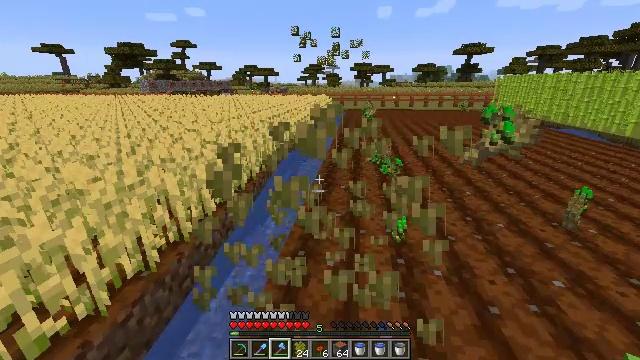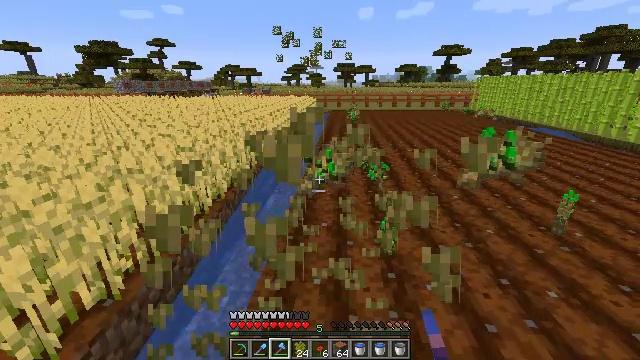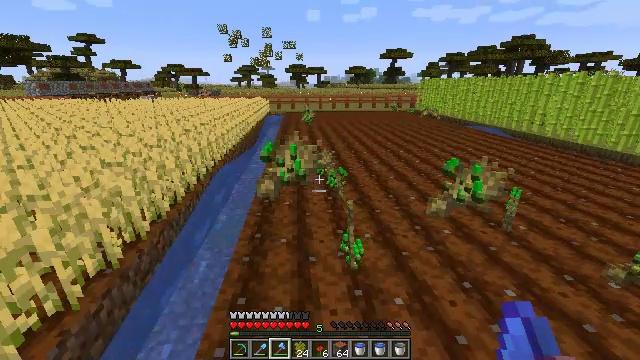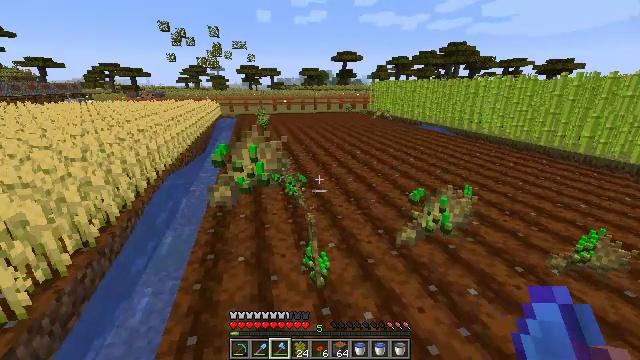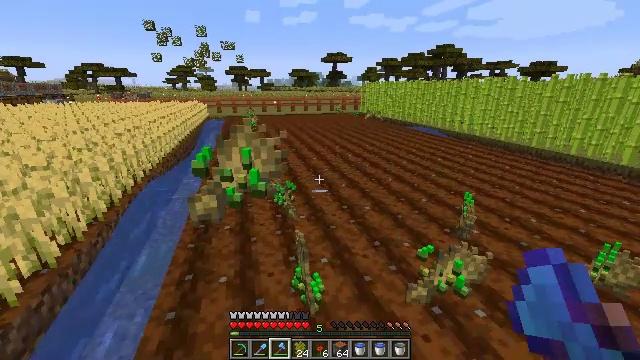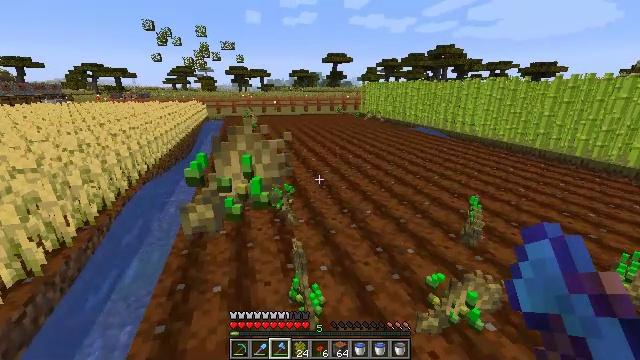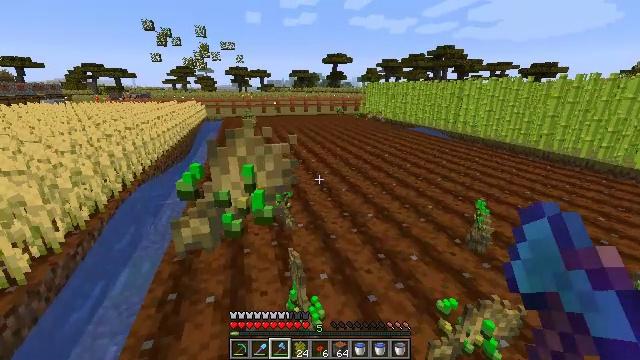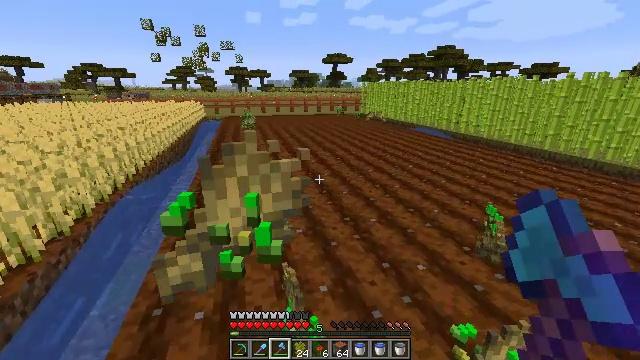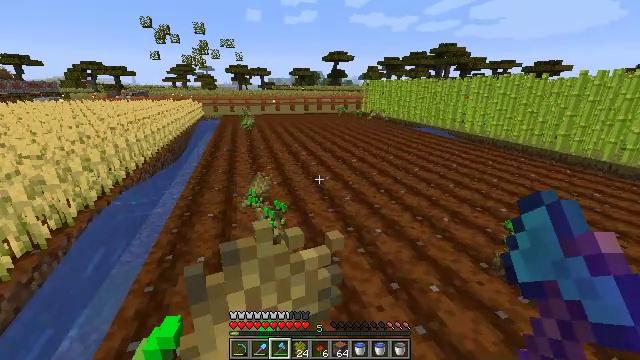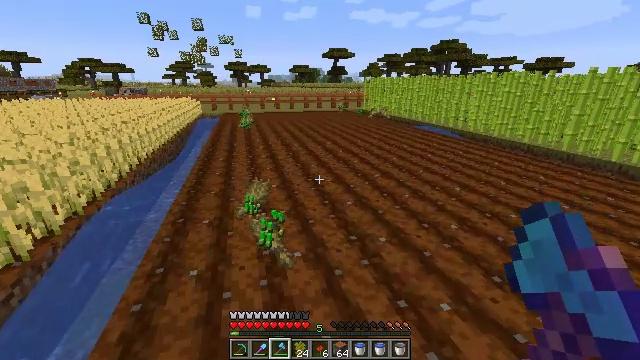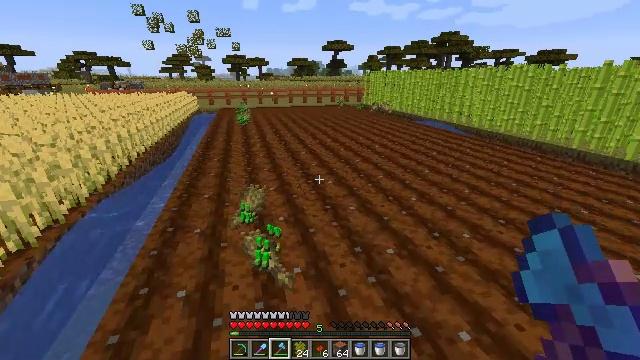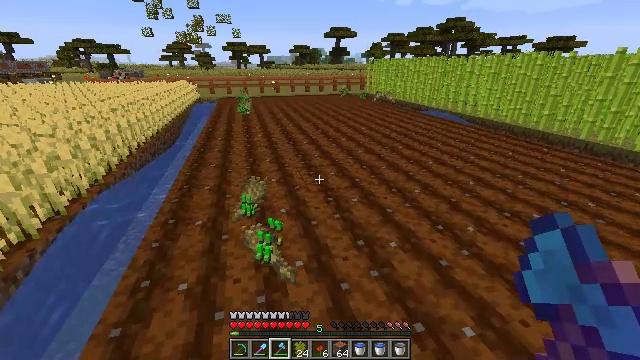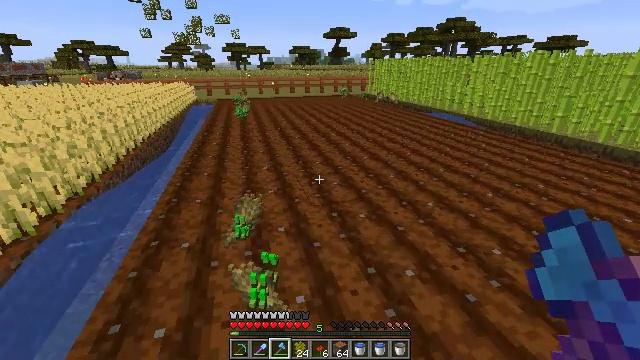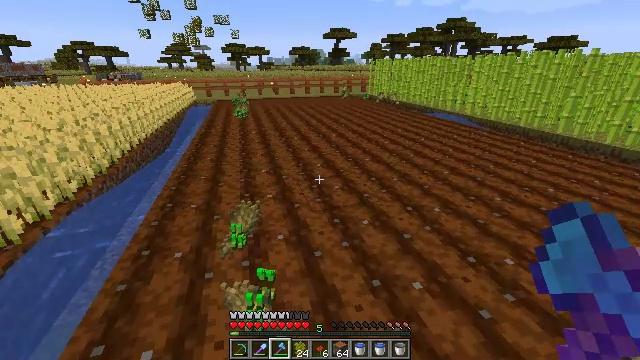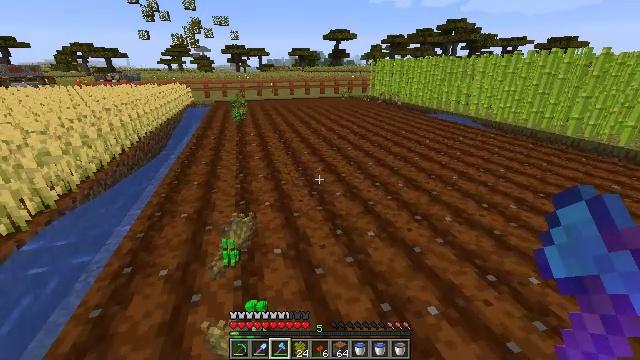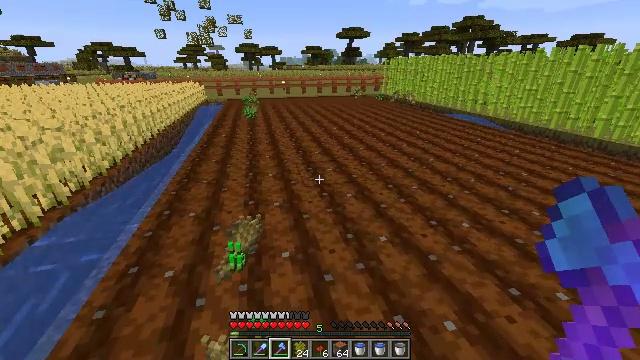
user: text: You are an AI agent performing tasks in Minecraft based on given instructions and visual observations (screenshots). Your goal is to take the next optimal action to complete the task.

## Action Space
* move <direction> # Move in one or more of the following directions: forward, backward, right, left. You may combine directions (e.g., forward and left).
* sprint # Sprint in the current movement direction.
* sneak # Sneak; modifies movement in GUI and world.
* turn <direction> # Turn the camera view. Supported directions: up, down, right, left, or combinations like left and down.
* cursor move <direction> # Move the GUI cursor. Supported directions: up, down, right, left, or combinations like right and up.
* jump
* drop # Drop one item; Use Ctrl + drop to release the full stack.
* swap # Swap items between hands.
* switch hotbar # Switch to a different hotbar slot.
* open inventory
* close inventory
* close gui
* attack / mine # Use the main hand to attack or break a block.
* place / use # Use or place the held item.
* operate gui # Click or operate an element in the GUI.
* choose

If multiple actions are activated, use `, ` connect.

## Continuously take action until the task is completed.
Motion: motion action
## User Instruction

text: Remove an acacia sapling from the inventory.
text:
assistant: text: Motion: move forward, turn right, attack / mine
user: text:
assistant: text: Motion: move forward, turn right, attack / mine
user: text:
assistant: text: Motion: move forward, turn right, attack / mine
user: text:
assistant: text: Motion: move forward, turn right, attack / mine
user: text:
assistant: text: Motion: move forward, attack / mine
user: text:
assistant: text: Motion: move forward, attack / mine
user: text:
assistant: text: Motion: move forward, attack / mine
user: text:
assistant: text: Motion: move forward, attack / mine
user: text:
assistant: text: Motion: move forward
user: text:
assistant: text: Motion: move forward, turn down
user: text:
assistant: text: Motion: move forward, turn down
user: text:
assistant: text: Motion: move forward
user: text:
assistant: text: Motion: move forward
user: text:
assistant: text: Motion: move forward
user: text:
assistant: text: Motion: move forward, turn left
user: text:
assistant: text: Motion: move forward, turn left and down
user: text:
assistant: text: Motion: move forward and move left, turn right and down
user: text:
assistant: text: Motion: move forward and move left, turn right and down
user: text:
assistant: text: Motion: move forward and move left, turn right and up
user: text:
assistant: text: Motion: move forward, turn right and up
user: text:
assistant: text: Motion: move forward, turn right
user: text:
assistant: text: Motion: move forward, turn right
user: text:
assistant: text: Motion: move forward, turn right
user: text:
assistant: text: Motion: move forward, turn right
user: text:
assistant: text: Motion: move forward, turn right
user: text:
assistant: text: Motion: move forward, turn right
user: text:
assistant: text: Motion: move forward
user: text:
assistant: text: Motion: move forward
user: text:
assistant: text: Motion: move forward
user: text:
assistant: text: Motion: move forward